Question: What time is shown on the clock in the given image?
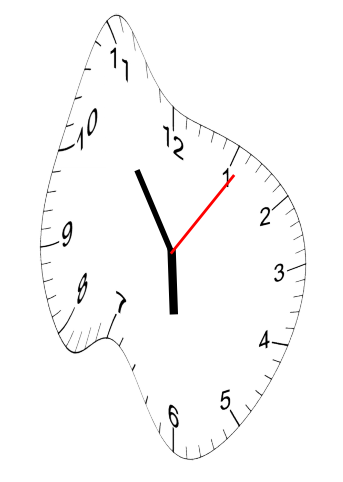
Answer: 05:54:06